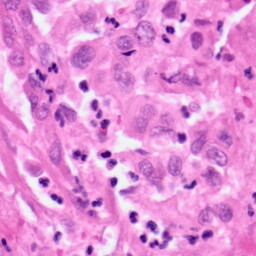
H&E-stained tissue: Pancreatic